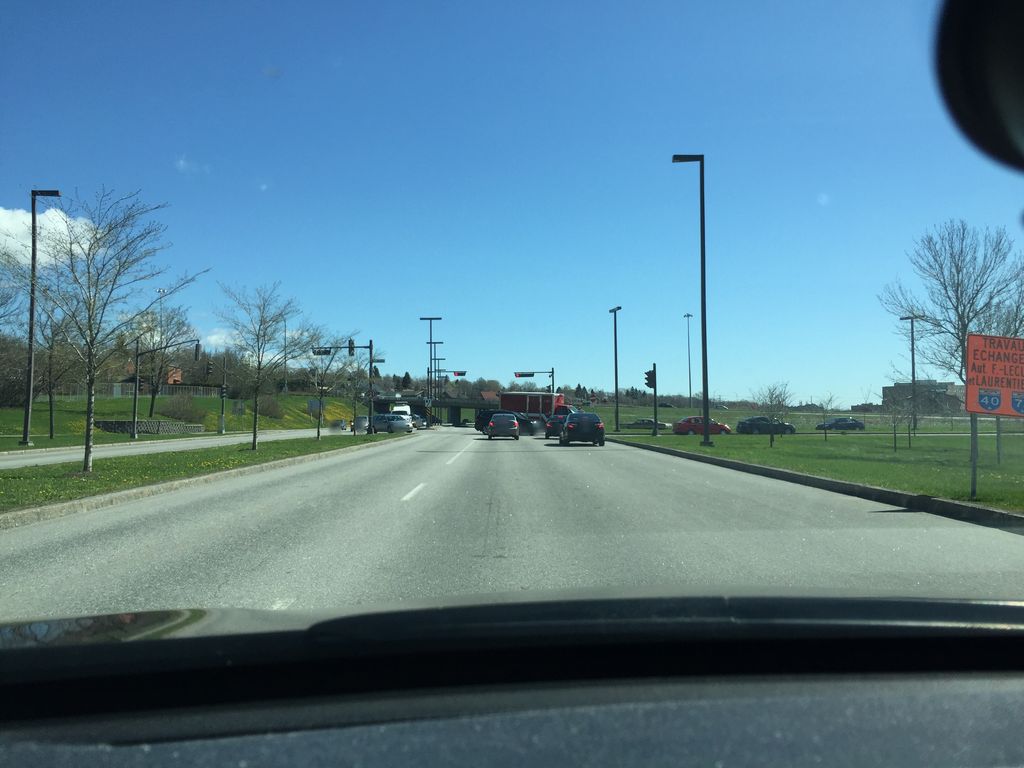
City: quebec_city